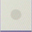
Piece: xx